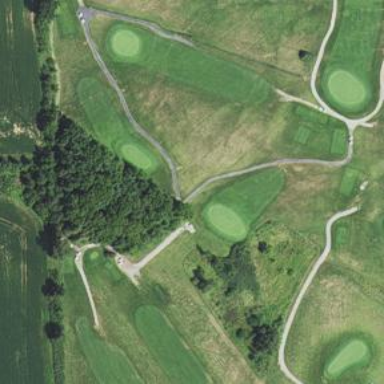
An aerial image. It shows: Golf rough area.